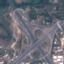
Land use / land cover class: Highway